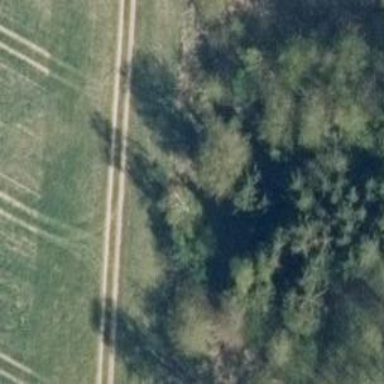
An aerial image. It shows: Track with very rough surface.